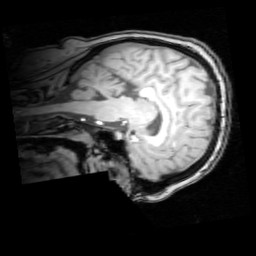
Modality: T1w
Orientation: sagittal
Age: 18
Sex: female
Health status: healthy
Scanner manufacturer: philips
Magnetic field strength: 3 T
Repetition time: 0.012 s
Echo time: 0.0037 s